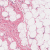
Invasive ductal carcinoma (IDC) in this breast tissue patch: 0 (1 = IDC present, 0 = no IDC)